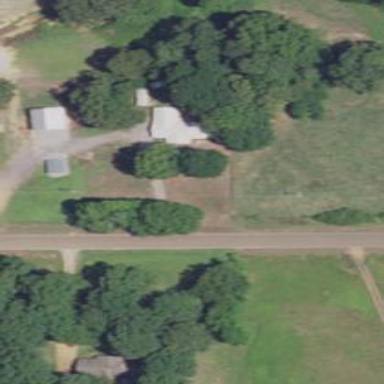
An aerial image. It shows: Driveway.